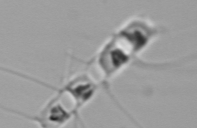
Label: Chaetoceros